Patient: sex F, age 74
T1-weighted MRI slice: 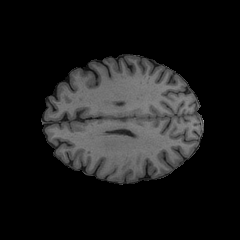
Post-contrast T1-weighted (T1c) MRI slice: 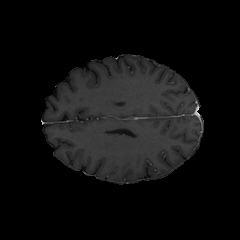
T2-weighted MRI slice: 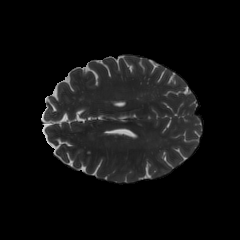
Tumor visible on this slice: no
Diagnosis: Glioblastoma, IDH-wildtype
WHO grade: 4